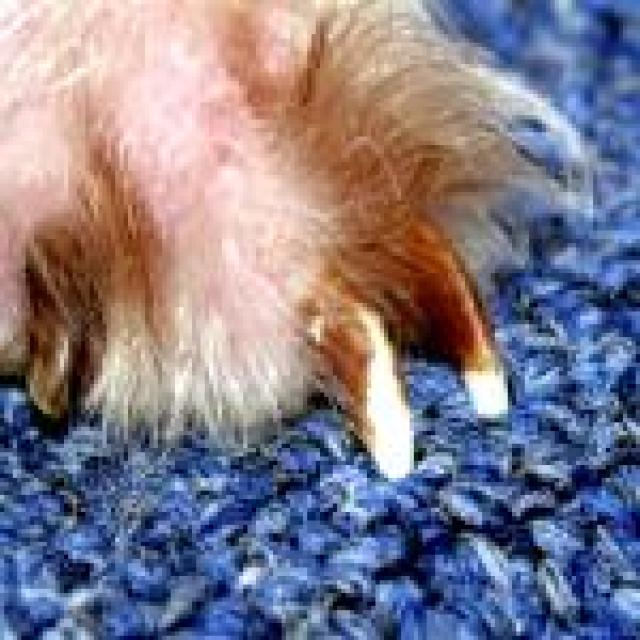
Canine fungal skin infection — characterized by alopecia, scaling, crusting, and circular lesions. Common agents include Malassezia and Candida species.